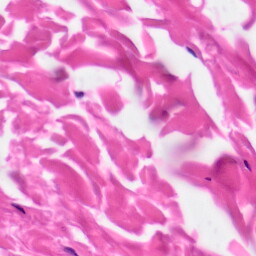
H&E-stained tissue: Skin